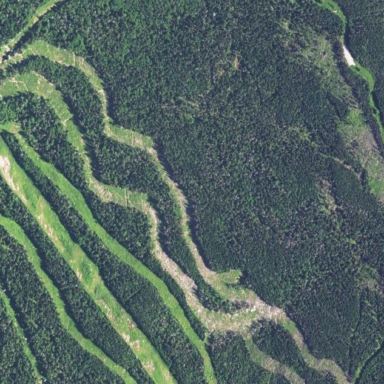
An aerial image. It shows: Coniferous forest area.